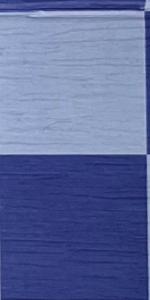
Label: Empty